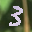
Label: 3